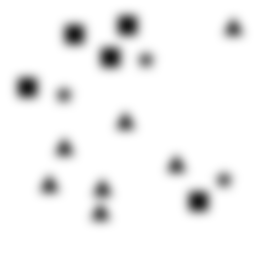
Squares: 5
Triangles: 7
Stars: 3
Total shapes: 15